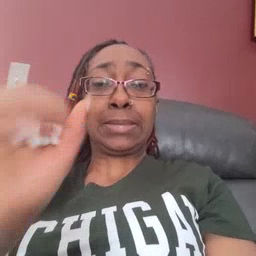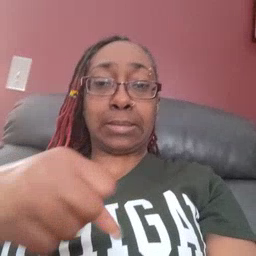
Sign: yes